Field crop: maize
Growth stage: 1
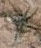
Species: salsola